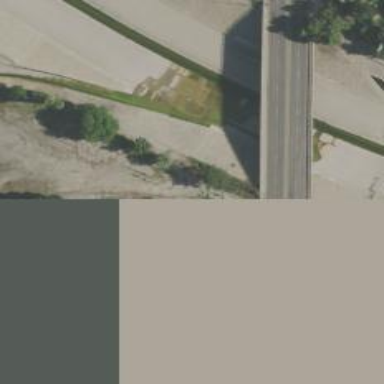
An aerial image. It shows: Service road.